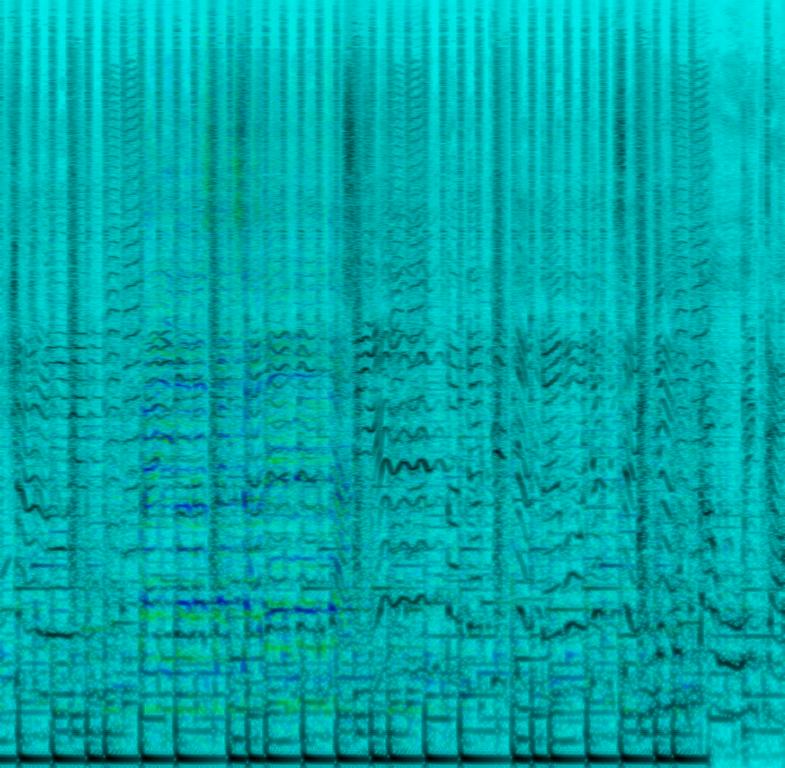
This song is a classical flamenco mixed with a HipHop groove drums playing a digital set along with a cowbell sound. A piano is playing a salsa melody in the low to high range. A trumpet sample is playing a short melody every fourth beat. A male voice is singing in a higher pitch along with backing vocals spread across both sides of the speakers. Then another male voice takes over rapping over the instrumental. This song may be playing with a speaker sitting on the bike cruising.